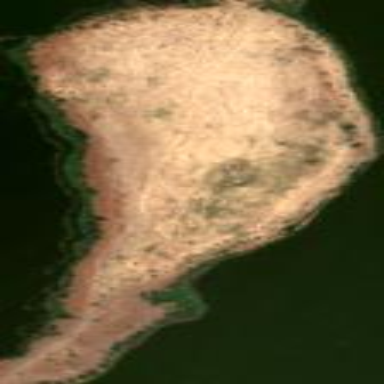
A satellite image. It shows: Island with natural sandy surroundings.